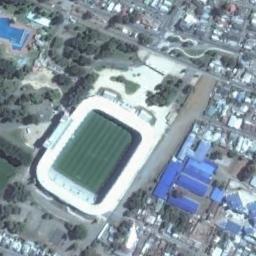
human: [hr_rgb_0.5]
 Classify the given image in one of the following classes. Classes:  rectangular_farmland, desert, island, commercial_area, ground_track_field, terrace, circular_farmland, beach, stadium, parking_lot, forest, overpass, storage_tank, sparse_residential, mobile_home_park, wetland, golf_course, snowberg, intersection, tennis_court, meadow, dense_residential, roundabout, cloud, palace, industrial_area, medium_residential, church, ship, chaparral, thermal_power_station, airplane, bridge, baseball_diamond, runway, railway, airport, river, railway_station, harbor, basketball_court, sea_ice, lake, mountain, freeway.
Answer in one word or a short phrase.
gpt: stadium